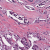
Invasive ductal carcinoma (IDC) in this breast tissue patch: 1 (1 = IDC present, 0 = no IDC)